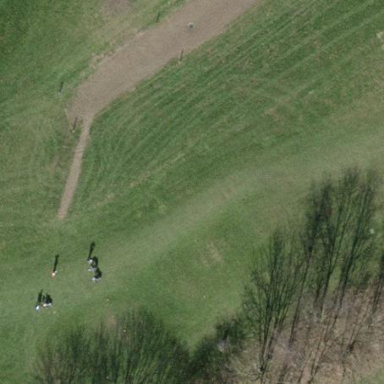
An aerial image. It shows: Golf tee area with grass surface.